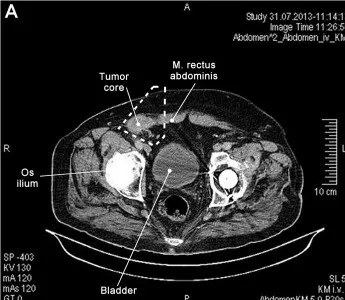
Clinical presentation of Case #1: Preoperative CT-scan (A) of the tumour in the lower left abdominal wall.
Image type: radiology (ct)